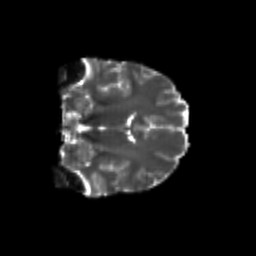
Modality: T2w
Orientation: coronal
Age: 22
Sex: female
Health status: healthy
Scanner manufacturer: philips
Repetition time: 7.393 s
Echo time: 0.08599 s